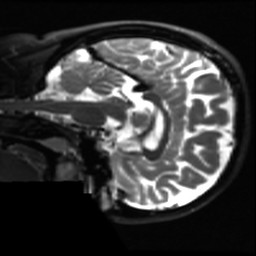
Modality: T2w
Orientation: sagittal
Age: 27
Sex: female
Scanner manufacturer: ge
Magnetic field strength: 3 T
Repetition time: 8.947 s
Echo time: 0.09798 s